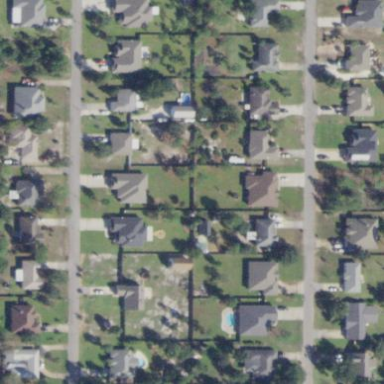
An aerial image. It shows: This residential area consists of single-family homes.